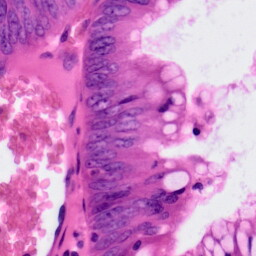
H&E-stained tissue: Colon